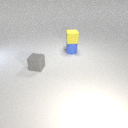
small blue rubber cylinder to the right of small gray rubber cube